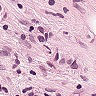
Metastatic tissue present: yes